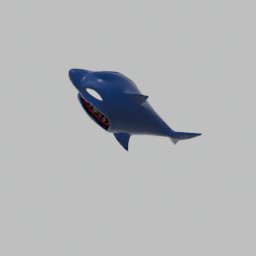
Label: animals